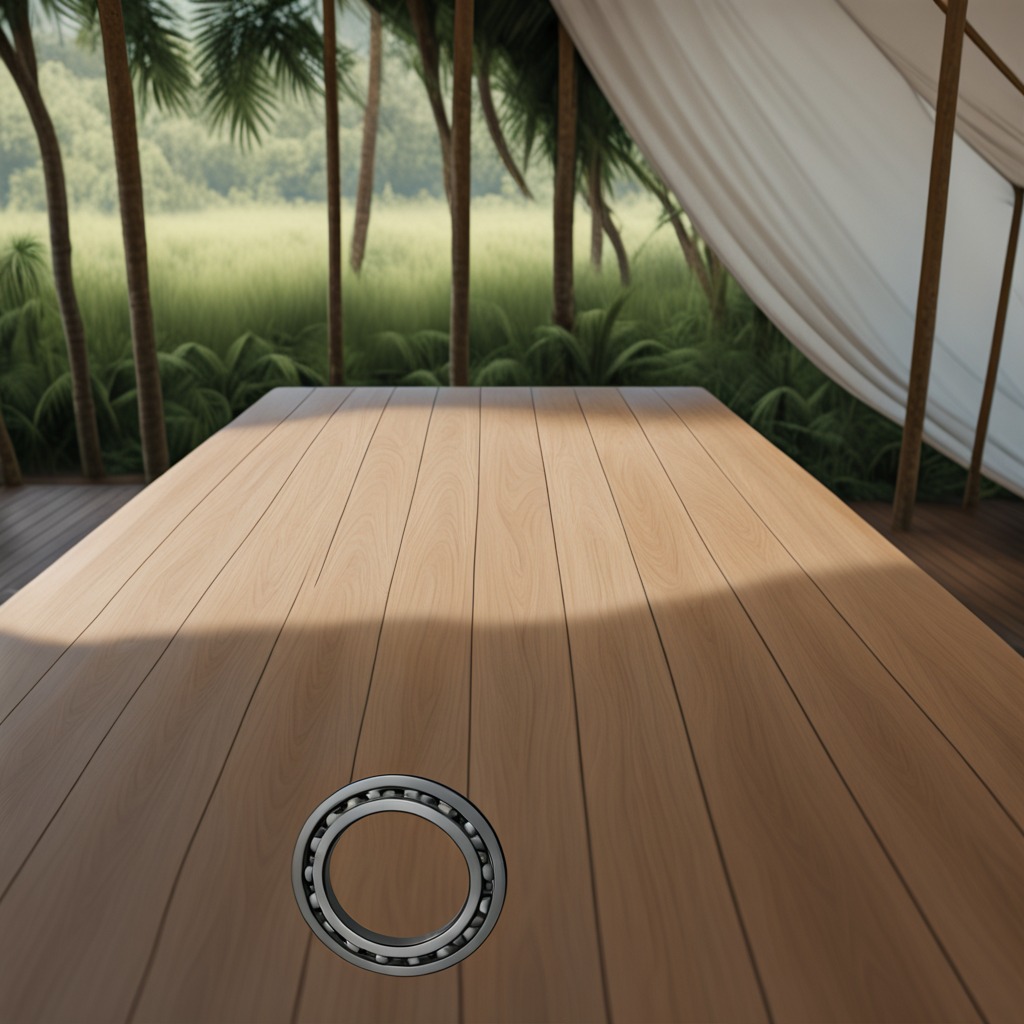
A metal ball bearing is lying on the wooden table.